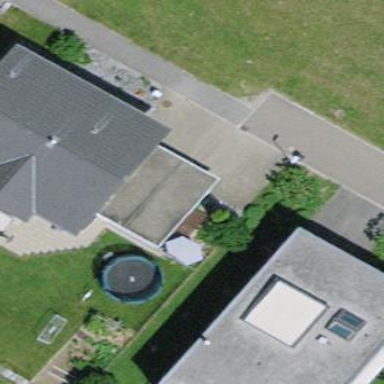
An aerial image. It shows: Garage building.